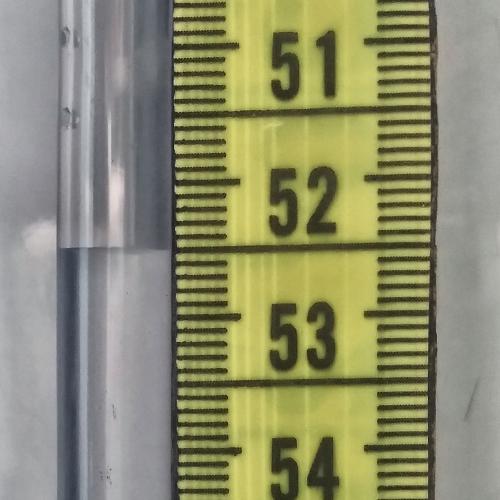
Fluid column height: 52.5 cm